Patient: sex M, age 28
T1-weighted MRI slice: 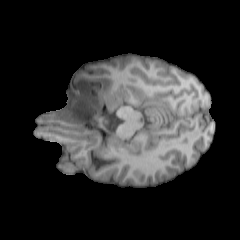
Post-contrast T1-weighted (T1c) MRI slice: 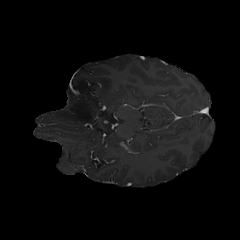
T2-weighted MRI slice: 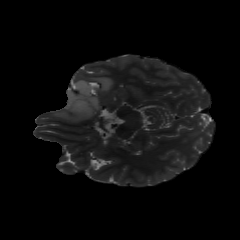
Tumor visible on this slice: yes
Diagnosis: Astrocytoma, IDH-mutant
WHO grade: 2